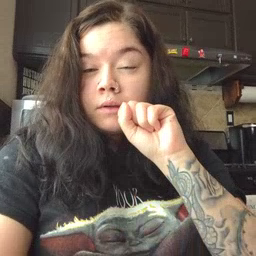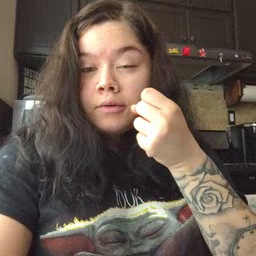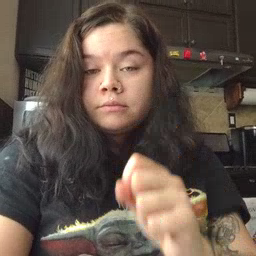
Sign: carrot